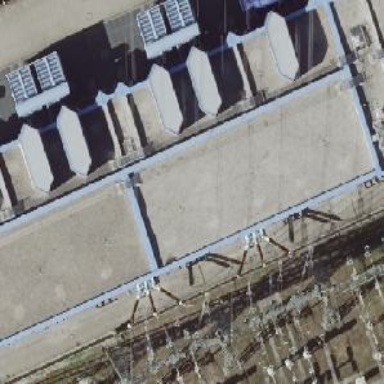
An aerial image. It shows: Power line with 3 cables. The line type is busbar.